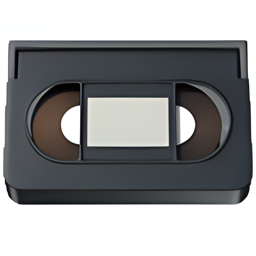
Name: videocassette
Emoji: 📼
Group: Objects
Sub-group: light & video